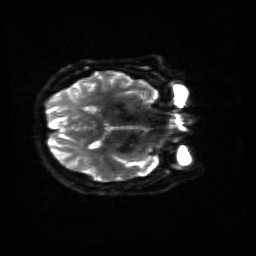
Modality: sbref
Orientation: axial
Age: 53
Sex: female
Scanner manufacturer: siemens
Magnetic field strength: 3 T
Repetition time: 4.71 s
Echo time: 0.0906 s